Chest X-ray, PA view. Patient: 30 years old, sex M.
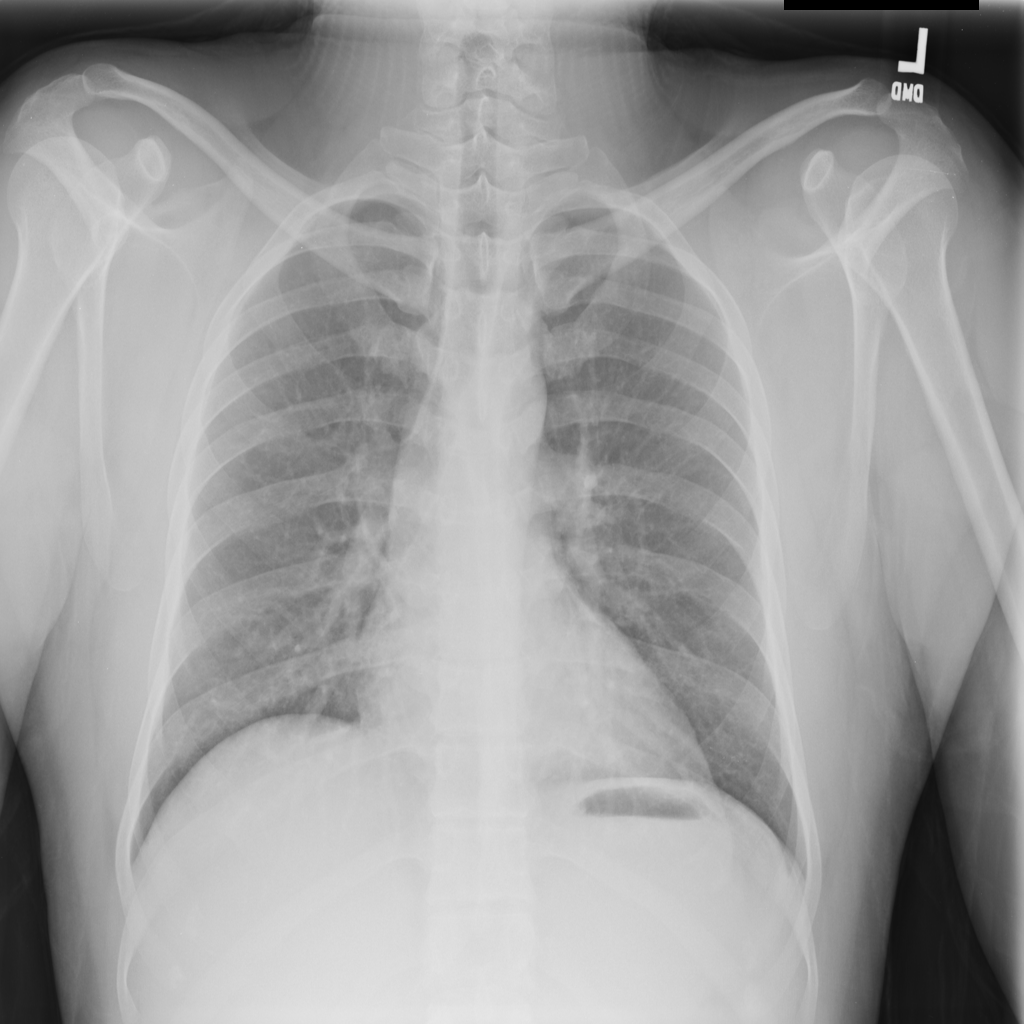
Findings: No Finding